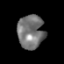
Tissue: prostate
Cell type: T cells
Senescence score: 0.2961
Nuclear area (px): 873
Mean DAPI intensity: 117.175